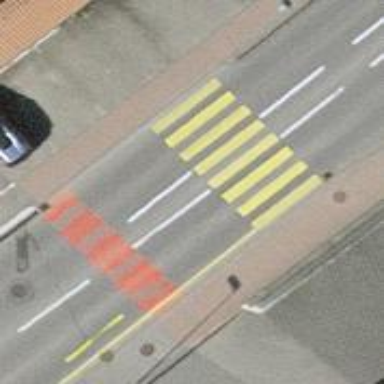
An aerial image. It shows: Asphalt road with uncontrolled zebra crossing.